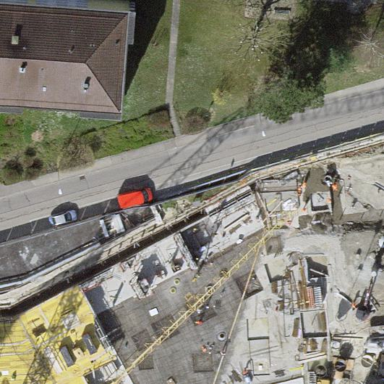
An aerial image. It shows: Building with apartments and flat roof.